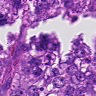
Metastatic tissue present: yes